Question: I'm trying (for experiment) to work with multiple storyboards.
The first storyboard (starts at startup) contains only one view controller that executes some code and download json data from a website.
<URL>
When finish the download task, the view controller (of first storyboard) set the entry Point of Second storyboard as root view controller after instantiating it.
'''
UIStoryboard *mainSB = [UIStoryboard storyboardWithName:@"SecondStoryboard" bundle:[NSBundle mainBundle]];
UITabBarController *rootTabBarController = (UITabBarController *)[mainSB instantiateInitialViewController];
dispatch_sync(dispatch_get_main_queue(), ^{
...
self.view.window.rootViewController = rootTabBarController;
'''
This Second story board contains a tabbar controller with a split view controller inside it:
<URL>
All works but there is a strange behaviour of navbar controller inside the splitview controller. Its back button works if pressed but doesn't display properly because there is only the "back" text without the left arrow.

<URL>
(All works correctly if I use only the Second storyboard from the startup)
I Know that in this case I can use only one storyboard but I want to know if is not correct to work in this way with multiple storyboards or if it's a bug.
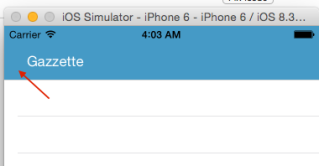
Answer: With the new Xcode 7 Beta and iOS 9 all perfectly work.
Whit the same configuration of files the chevron of navigation controller display properly.
I don't know why, Apple in this WWDC has released the storyboard reference, but I think that was a bug of UISplitViewController.